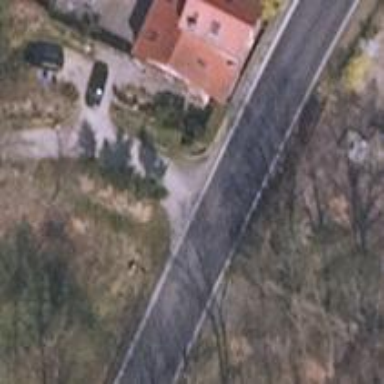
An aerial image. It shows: Secondary road.